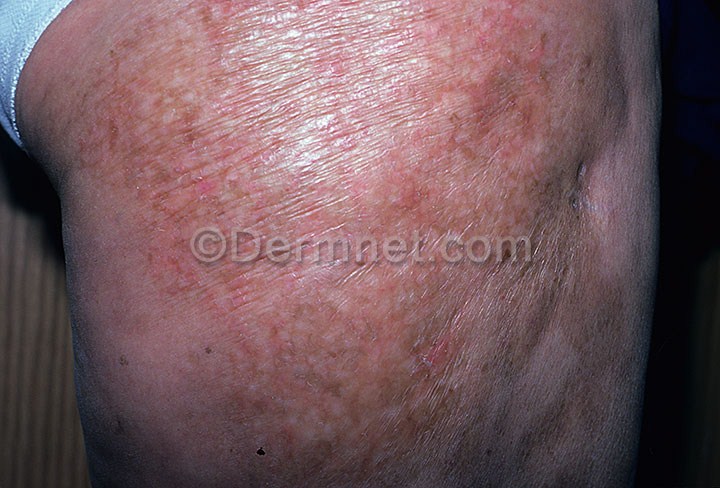
Disease: Lupus and other Connective Tissue diseases